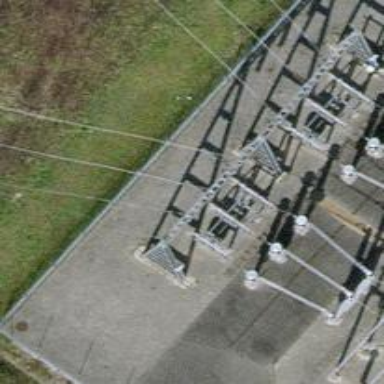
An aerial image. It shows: Insulator used in power equipment.